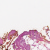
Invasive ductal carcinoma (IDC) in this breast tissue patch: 0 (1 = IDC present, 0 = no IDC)